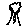
Label: tree